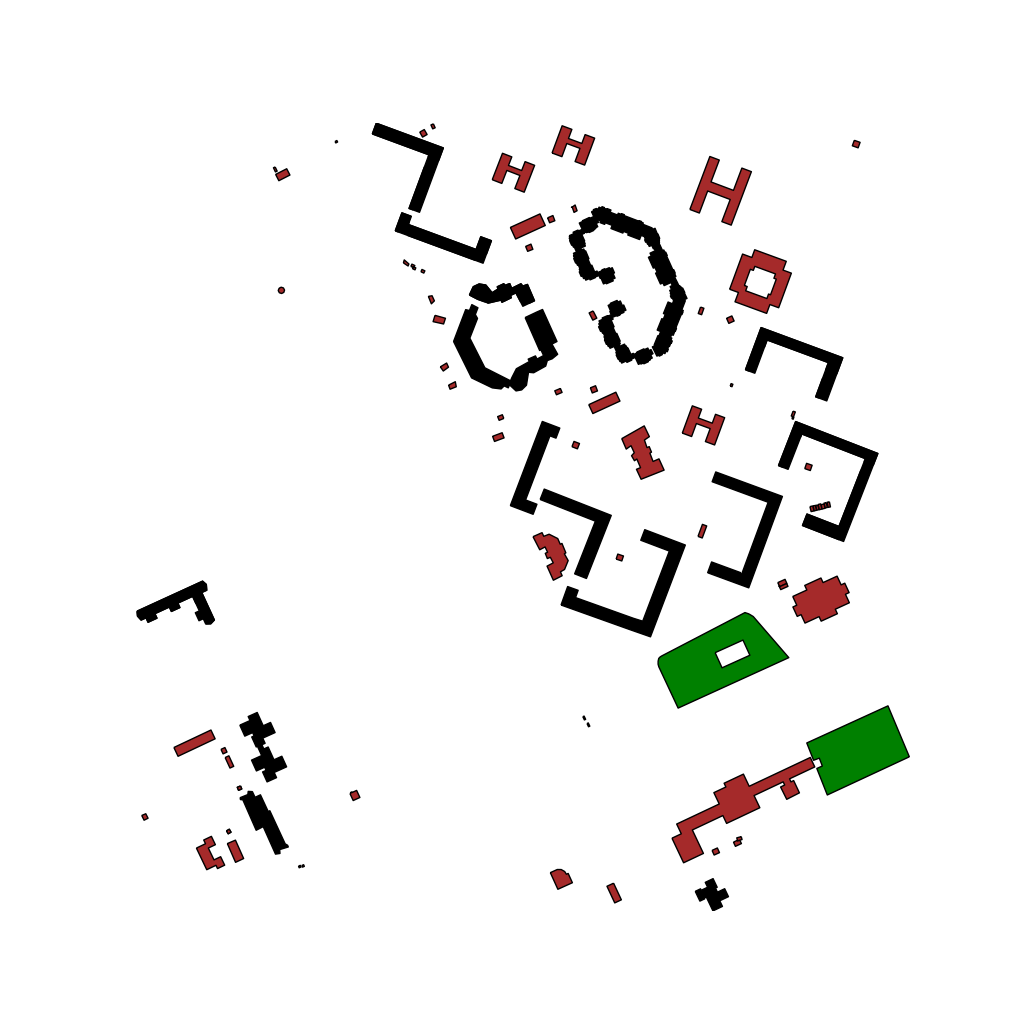
Tags: overhead vector_map, business, recreation, residential, special, modern, soviet, high_rise, individual_rise, low_rise, density_1, Building, Facility, Park, 1.0 km²